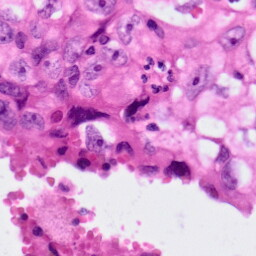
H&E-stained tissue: Lung